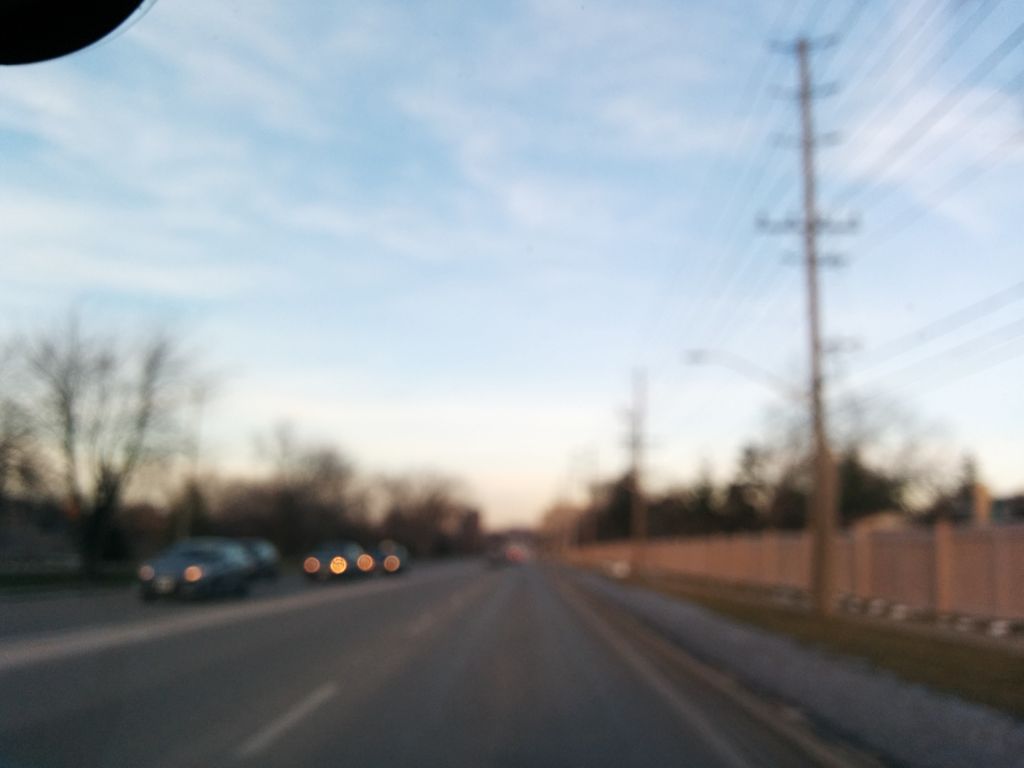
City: toronto